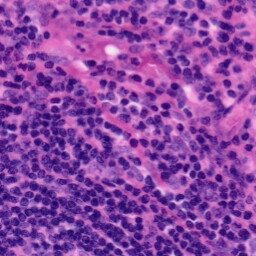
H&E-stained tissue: Tonsil